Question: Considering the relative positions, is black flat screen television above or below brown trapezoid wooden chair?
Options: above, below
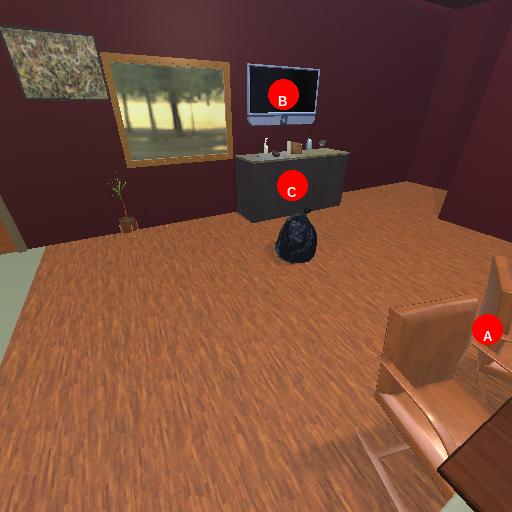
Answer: above